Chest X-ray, AP view. Patient: 64 years old, sex M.
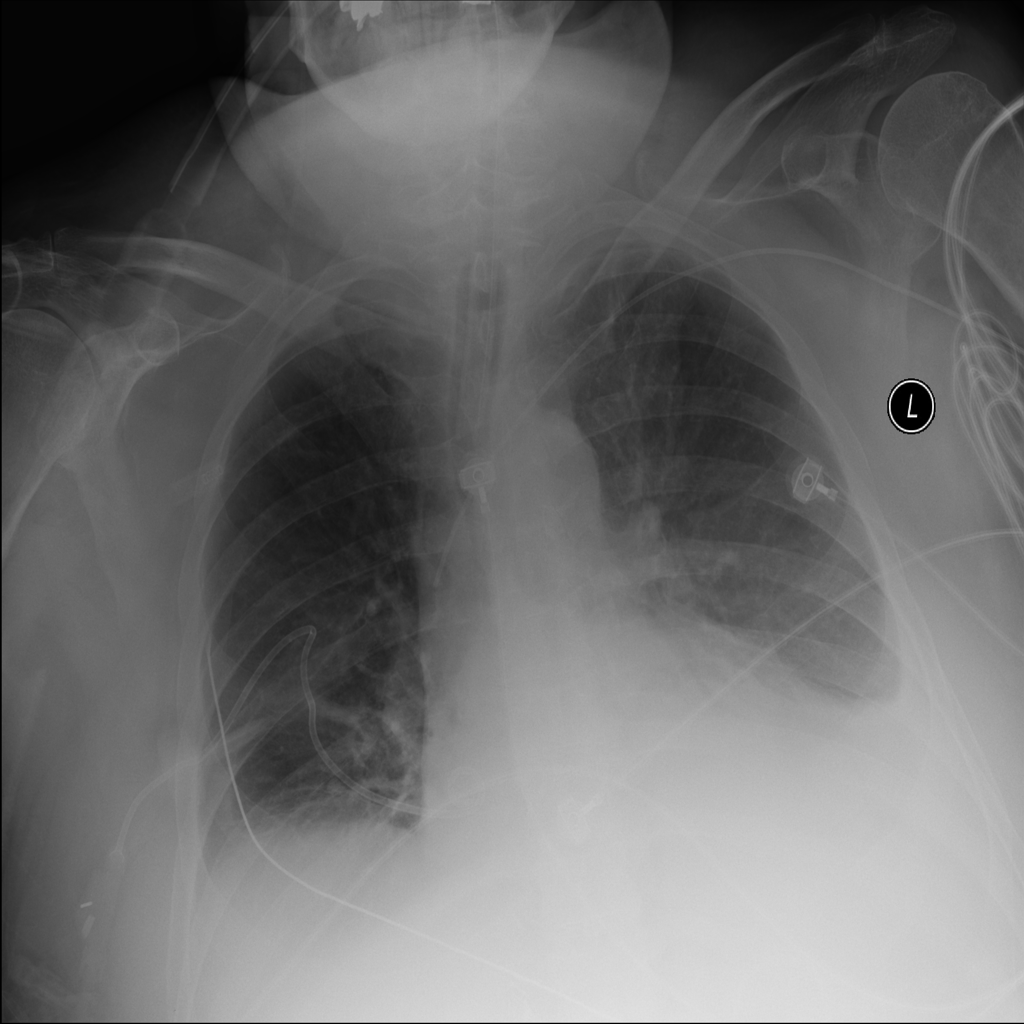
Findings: Atelectasis, Effusion, Infiltration